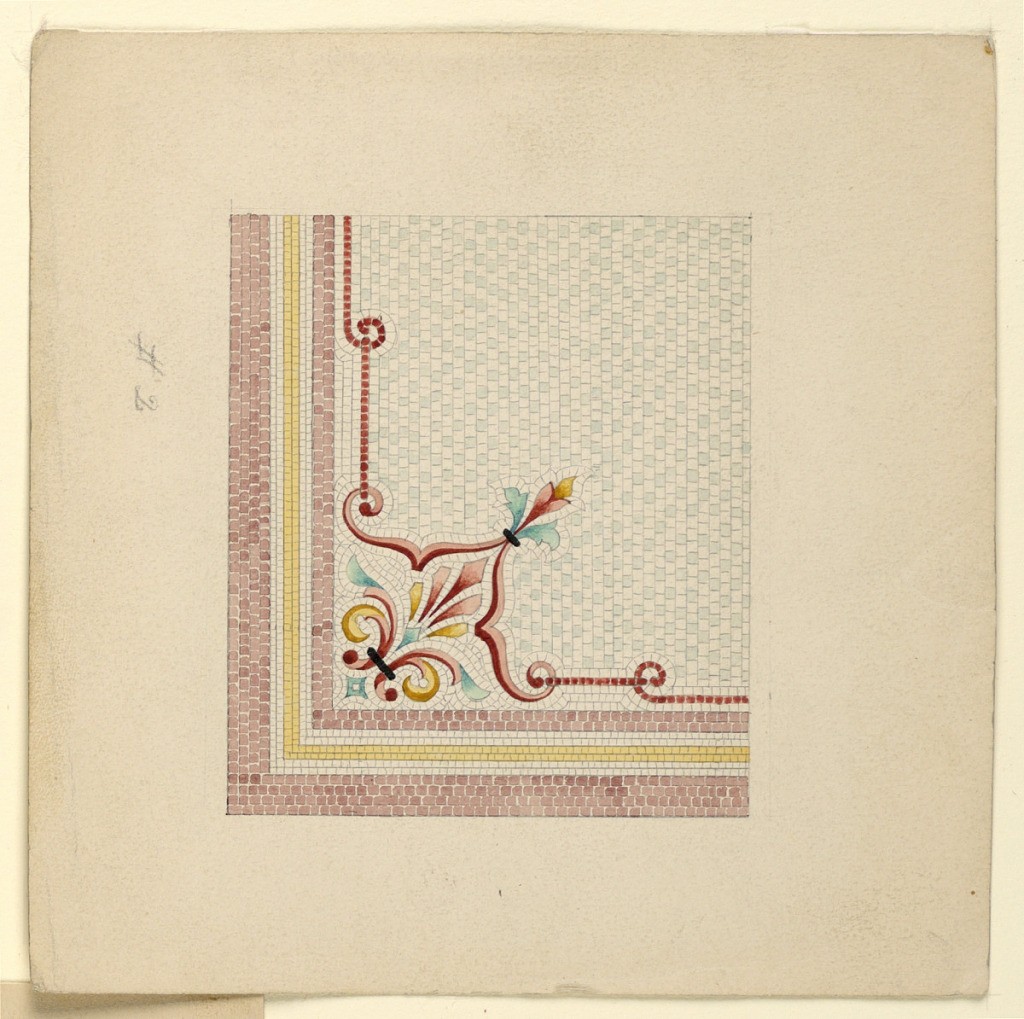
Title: Corner Design for Mosaic Floor
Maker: Frederick Krieg, American, b. Germany 1852–1932
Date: ca. 1900
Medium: Brush and watercolor, black gouache, graphite on white wove paper
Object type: Drawing
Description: Corner border design with fleur-de-lys ornament.